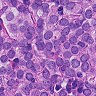
Metastatic tissue present: yes